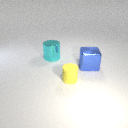
large blue metal cube in front of large cyan metal cylinder